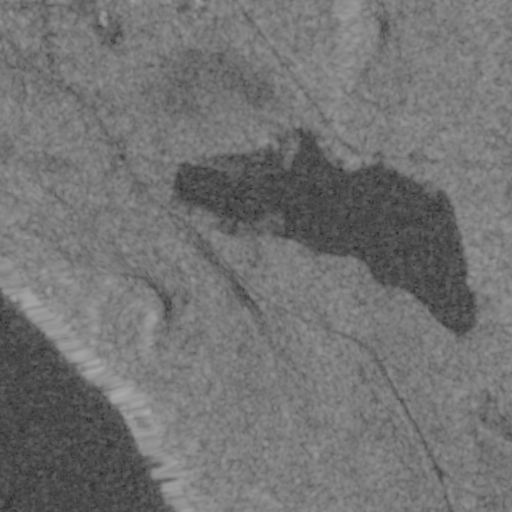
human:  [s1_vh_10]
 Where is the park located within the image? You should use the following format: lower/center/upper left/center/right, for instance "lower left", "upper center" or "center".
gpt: The park is located in the upper left of the image.
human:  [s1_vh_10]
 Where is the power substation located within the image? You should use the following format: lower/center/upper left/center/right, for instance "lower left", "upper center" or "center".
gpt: The power substation is located in the upper left of the image.
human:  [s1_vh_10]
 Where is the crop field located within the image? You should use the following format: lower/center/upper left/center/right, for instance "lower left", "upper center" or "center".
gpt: There is no crop field in the image.

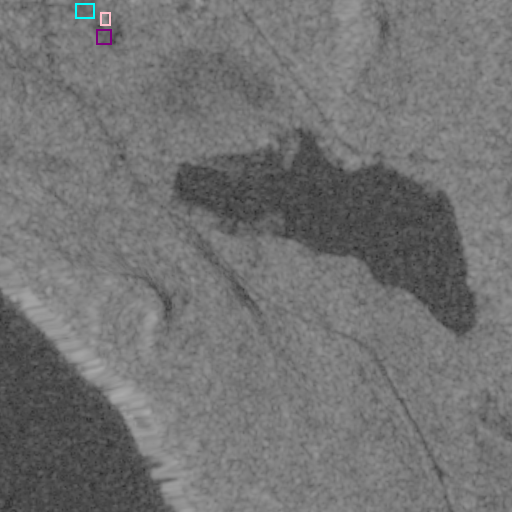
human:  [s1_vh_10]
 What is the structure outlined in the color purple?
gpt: The structure outlined in purple is a park.
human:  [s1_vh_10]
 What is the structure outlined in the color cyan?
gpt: The structure outlined in cyan is a parking lot.
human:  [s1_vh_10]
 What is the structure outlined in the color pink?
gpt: The structure outlined in pink is a building.
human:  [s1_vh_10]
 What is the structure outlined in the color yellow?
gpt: There is no yellow outline.